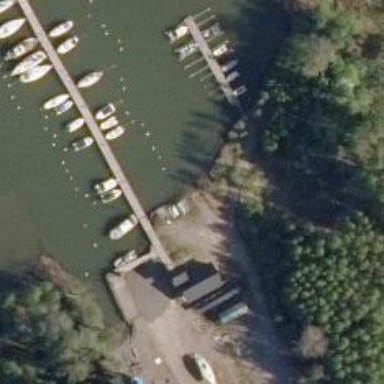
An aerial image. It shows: Slipway on leisure land.